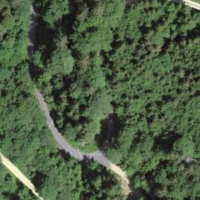
EUNIS habitat code: 41
Species observed at this site:
Campanula trachelium